Interaction volume radius: 5 \u00c5
Interaction volume height: 10 \u00c5
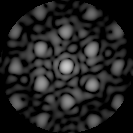
Disorder parameter: 0.317